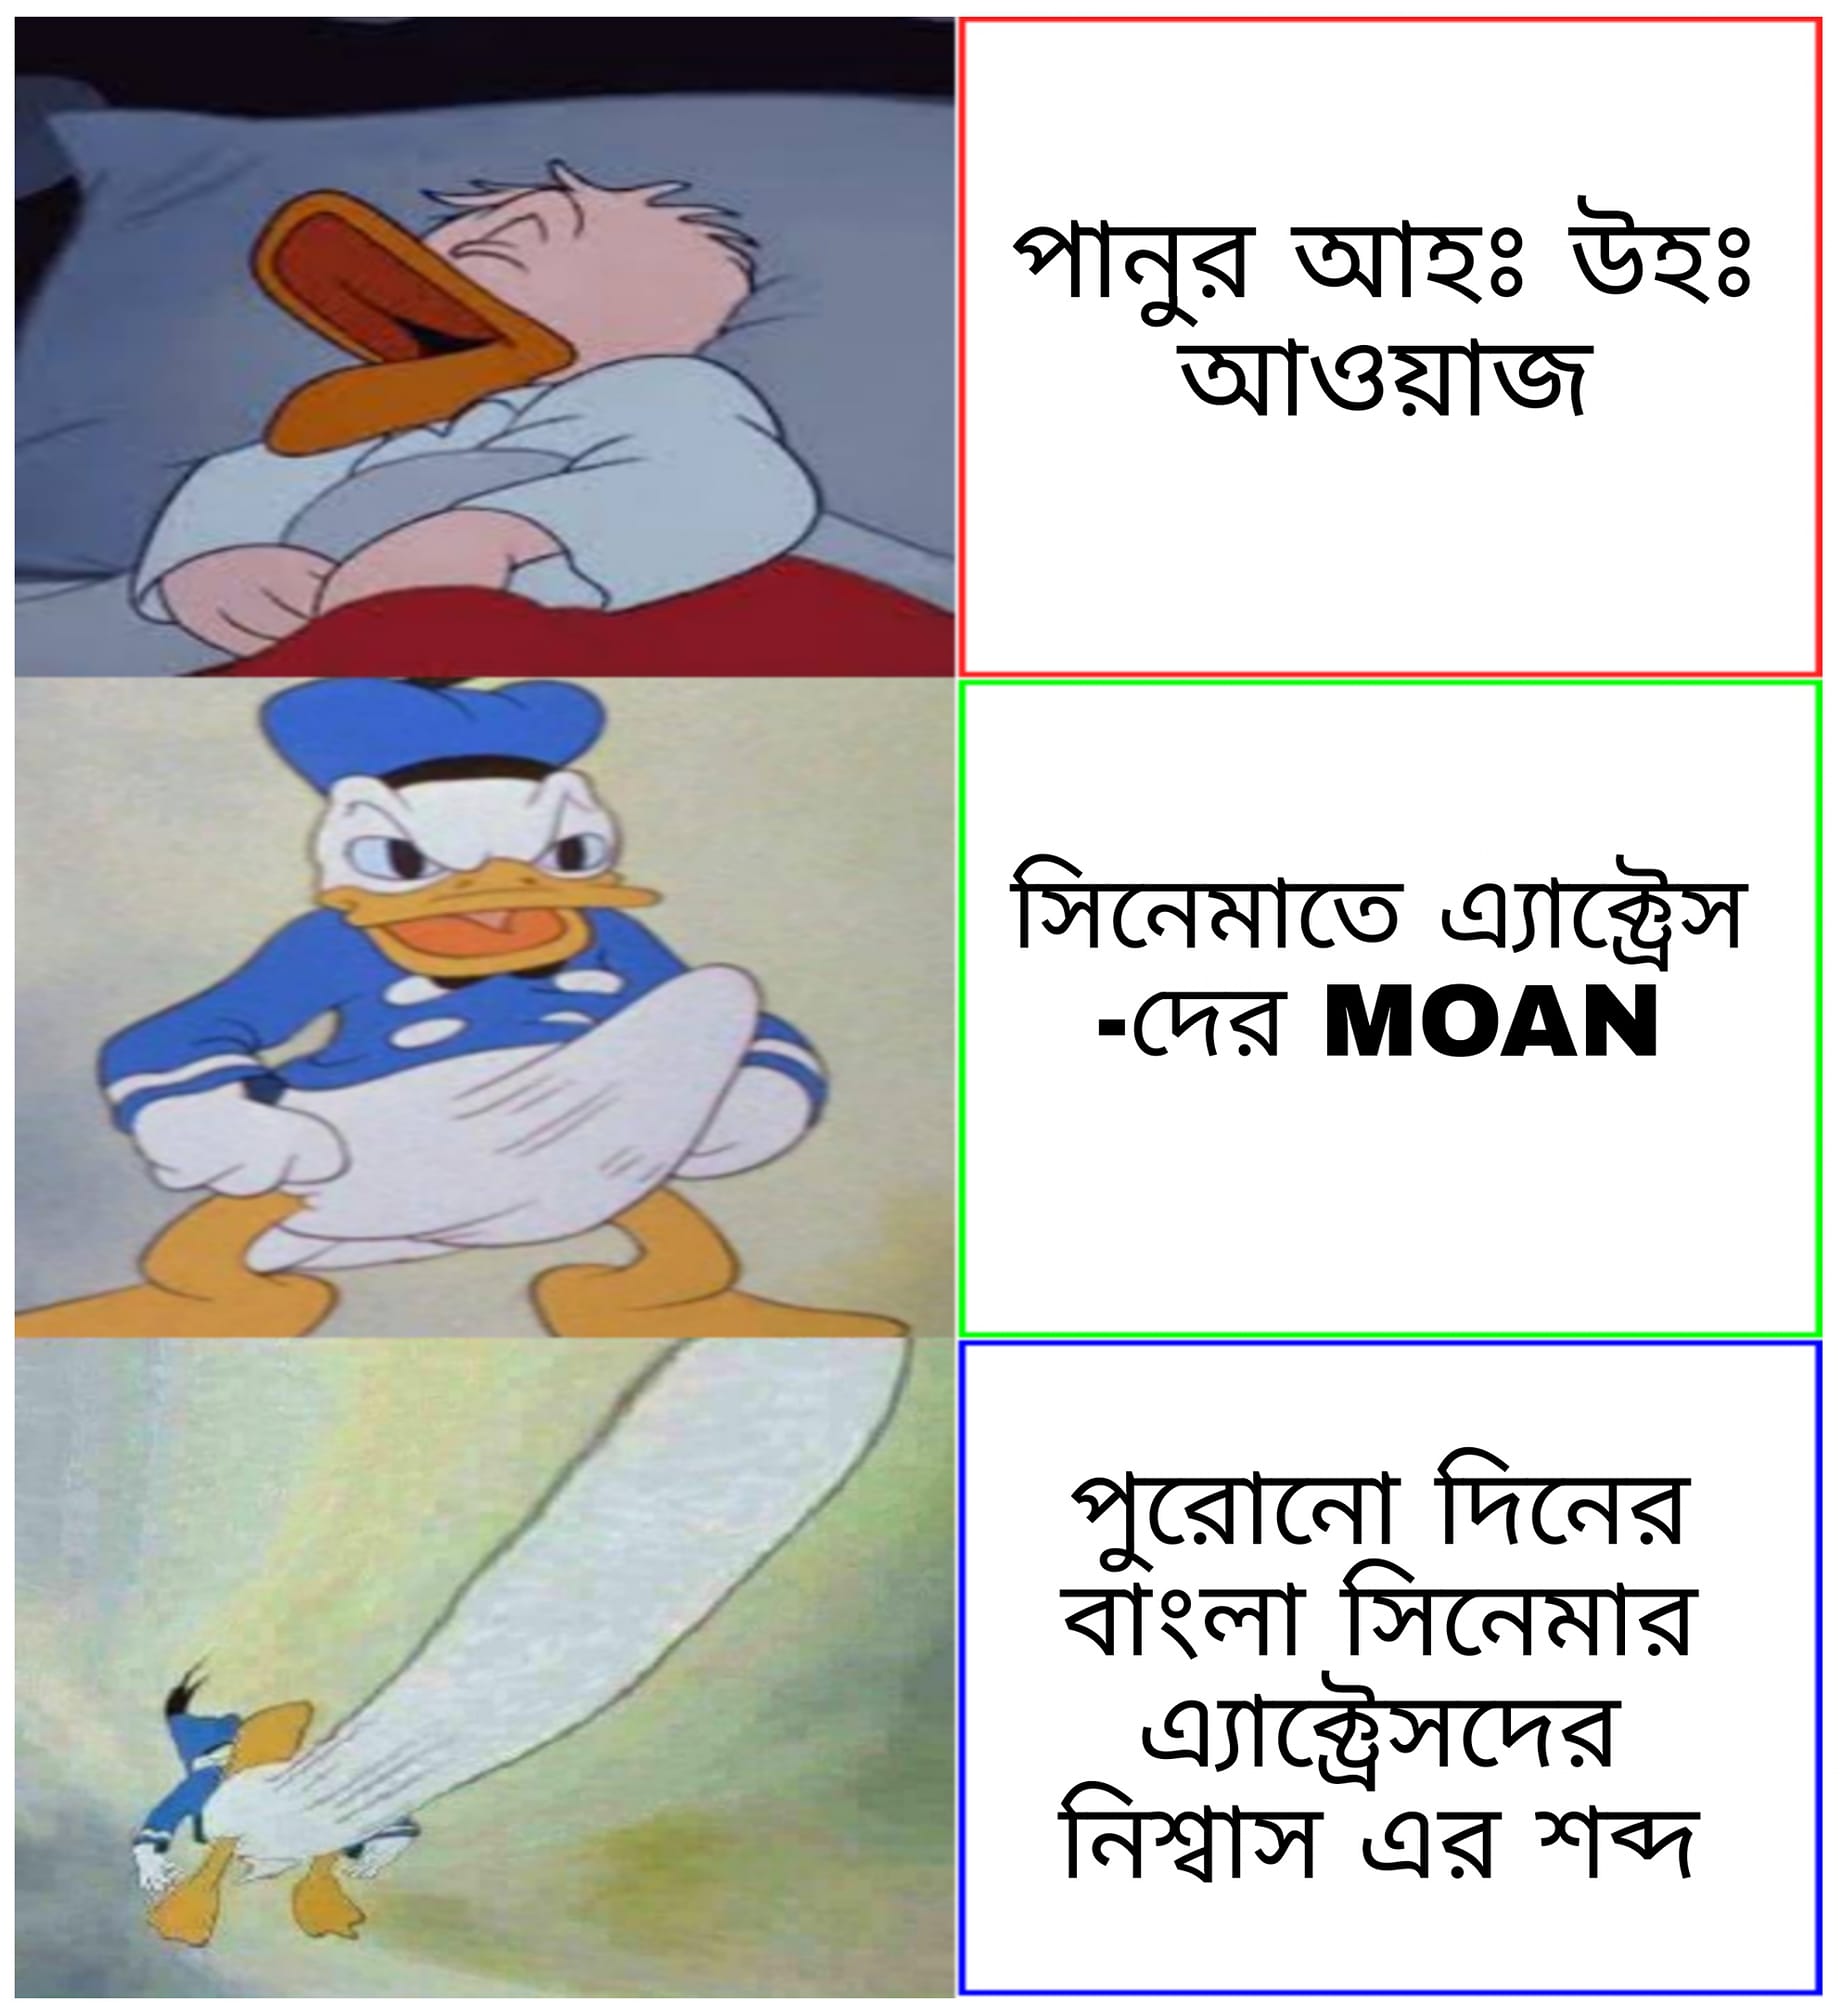
Caption: পানুর আহঃ উহঃ আওয়াজ  সিনেমাতে এক্ট্রেস দের MOAN  পুরোনো দিনের বাংলা সিনেমার এক্ট্রেসদের নিশ্বাস এর শব্দ
Label: non-hate